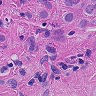
Metastatic tissue present: yes